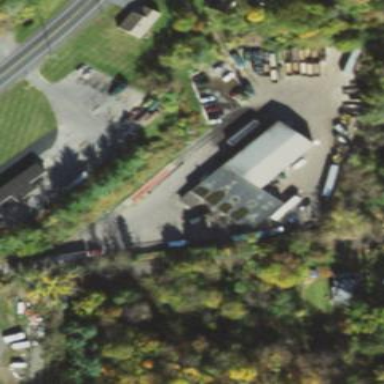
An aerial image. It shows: Waste transfer station building.